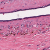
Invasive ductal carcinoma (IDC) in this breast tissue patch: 0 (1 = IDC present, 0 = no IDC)